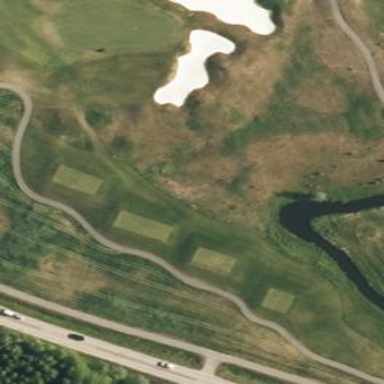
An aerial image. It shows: Rough grassy area used for golf.